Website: walmart
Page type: payment
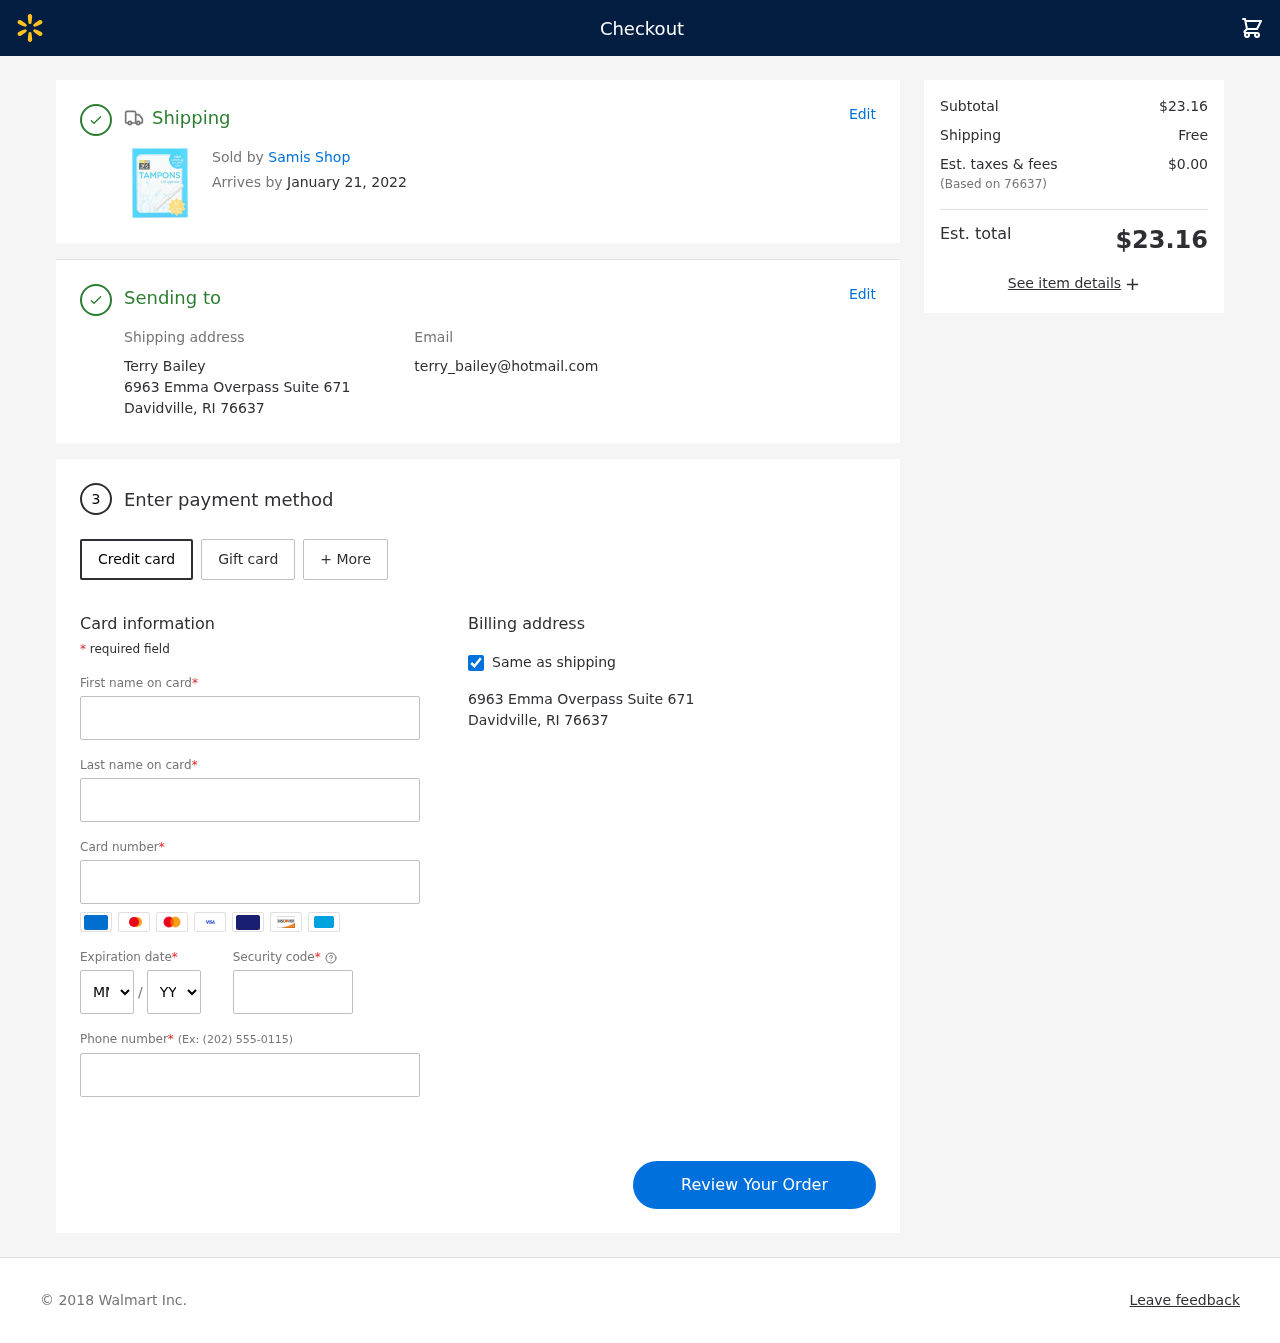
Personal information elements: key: PII_CARD_CVV
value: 759
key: PII_CARD_EXPIRY_MONTH
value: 11
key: PII_CARD_EXPIRY_YEAR
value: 29
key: PII_CARD_NUMBER
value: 6011 7901 7173 2845
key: PII_CITY_STATE_ZIP
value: Davidville, RI 76637
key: PII_EMAIL
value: terry_bailey@hotmail.com
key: PII_FIRSTNAME
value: Terry
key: PII_FULLNAME
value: Terry Bailey
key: PII_LASTNAME
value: Bailey
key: PII_PHONE
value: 9253128279
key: PII_POSTCODE
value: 76637
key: PII_STREET
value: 6963 Emma Overpass Suite 671
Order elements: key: ORDER_DELIVERY_DATE
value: January 21, 2022
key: ORDER_SUBTOTAL
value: $23.16
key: ORDER_SHIPPING_COST
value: Free
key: ORDER_TAX
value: $0.00
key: ORDER_TOTAL
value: $23.16